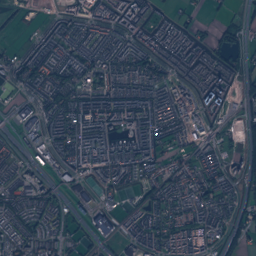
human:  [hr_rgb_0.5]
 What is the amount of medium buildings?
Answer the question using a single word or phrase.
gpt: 43

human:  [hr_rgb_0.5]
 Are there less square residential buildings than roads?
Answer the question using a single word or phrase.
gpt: yes

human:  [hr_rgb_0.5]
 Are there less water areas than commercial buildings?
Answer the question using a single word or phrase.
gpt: no

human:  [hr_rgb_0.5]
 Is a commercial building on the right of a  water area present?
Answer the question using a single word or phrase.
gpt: yes

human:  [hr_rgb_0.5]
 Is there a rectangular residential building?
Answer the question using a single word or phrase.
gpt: yes

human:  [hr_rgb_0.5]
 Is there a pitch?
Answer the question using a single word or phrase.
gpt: yes

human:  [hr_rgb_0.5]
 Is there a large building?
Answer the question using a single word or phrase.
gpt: yes

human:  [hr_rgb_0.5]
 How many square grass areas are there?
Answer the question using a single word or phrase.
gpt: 1

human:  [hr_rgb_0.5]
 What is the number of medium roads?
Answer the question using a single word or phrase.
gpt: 0

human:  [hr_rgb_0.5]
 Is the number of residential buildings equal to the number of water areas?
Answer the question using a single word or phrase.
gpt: no

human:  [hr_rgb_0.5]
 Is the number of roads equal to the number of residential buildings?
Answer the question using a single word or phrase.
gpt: no

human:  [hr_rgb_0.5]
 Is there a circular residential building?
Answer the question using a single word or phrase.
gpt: yes

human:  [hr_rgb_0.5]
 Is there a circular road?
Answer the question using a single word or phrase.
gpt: no

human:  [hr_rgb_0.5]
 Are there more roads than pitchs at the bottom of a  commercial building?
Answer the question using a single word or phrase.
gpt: yes

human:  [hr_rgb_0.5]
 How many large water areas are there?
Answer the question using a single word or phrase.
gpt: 15

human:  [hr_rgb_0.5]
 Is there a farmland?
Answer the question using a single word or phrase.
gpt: yes

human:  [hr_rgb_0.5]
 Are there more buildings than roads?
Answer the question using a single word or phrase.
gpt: yes

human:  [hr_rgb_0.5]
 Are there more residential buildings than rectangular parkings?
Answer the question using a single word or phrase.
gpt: yes

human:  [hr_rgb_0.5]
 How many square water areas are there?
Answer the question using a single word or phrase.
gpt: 0

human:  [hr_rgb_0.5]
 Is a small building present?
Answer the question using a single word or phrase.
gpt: yes

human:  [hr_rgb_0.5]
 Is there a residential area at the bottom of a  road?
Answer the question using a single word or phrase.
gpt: yes

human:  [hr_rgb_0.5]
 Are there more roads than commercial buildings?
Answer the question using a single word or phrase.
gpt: yes

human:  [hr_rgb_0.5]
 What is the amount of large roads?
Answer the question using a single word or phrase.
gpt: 0

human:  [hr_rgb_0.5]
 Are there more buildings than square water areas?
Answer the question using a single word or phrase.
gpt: yes

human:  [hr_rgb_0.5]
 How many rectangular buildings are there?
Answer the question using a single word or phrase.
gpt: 10727

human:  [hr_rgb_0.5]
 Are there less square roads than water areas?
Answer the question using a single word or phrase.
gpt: yes

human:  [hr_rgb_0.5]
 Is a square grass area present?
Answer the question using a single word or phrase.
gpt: yes

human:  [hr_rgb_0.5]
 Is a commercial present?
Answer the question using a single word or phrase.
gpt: yes

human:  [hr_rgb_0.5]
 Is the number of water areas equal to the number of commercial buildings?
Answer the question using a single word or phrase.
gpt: no

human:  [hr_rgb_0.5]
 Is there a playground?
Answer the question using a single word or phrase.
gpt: yes

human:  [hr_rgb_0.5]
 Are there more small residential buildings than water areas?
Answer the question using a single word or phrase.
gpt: yes

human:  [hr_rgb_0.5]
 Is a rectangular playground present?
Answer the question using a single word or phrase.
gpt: yes

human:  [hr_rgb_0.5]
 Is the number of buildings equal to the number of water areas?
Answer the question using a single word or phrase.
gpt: no

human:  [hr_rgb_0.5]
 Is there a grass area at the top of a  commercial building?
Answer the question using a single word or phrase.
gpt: yes

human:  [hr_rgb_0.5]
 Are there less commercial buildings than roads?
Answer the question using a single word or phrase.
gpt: yes

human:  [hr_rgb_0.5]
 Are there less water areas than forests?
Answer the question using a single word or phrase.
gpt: no